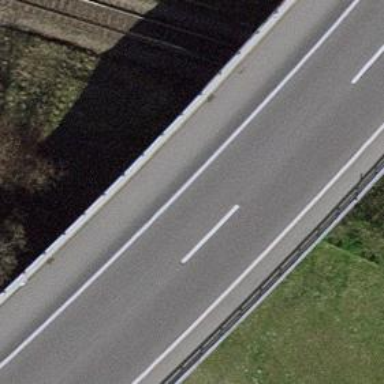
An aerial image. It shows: Asphalt bridge on motorway.